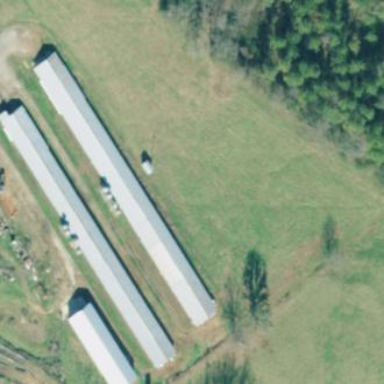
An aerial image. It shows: Poultry house.